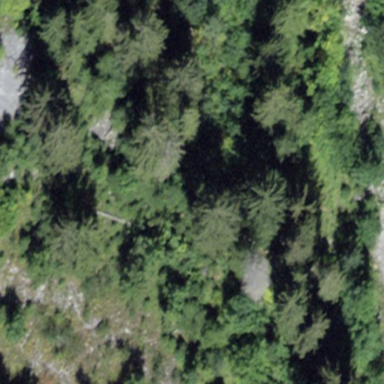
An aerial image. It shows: Forest area.